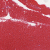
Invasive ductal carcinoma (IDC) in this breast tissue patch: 0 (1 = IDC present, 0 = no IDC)